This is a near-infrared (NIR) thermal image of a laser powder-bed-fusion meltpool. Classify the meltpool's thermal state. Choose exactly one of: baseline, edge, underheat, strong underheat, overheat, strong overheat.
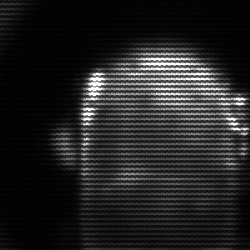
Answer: baseline